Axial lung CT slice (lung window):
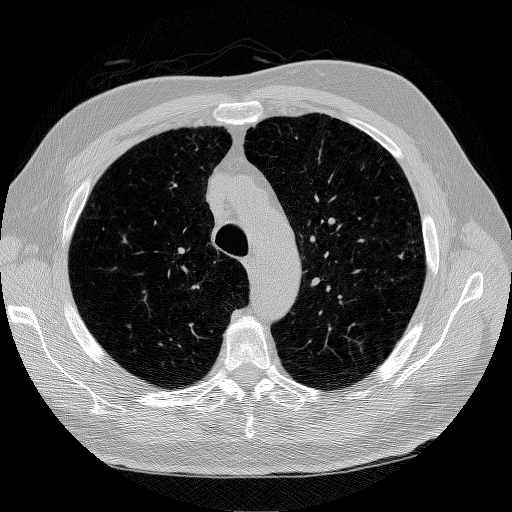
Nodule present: no